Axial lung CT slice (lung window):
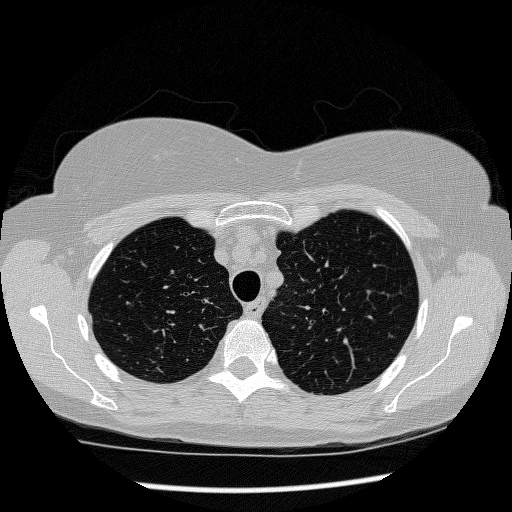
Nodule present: no